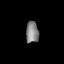
Tissue: prostate
Cell type: T cells
Senescence score: 0.3497
Nuclear area (px): 271
Mean DAPI intensity: 130.044